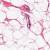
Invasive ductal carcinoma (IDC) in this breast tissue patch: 0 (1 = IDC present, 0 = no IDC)